Question: I'm looking for a way to programatically add a group to an existing tab (e.g Developer tab in my case) of the Microsoft Office Word 2010 ribbon.
Cannot find any helpful examples on the web. Are these types of customizations allowed in MS Office 2010 and if so could you please provide any helpful links or a code sample on how I can do this

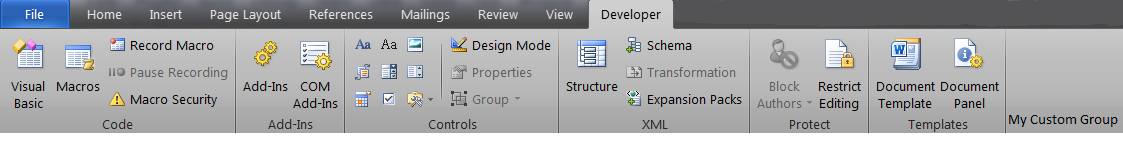
Answer: You can specify the according ControllId to your addin's 'RibbonTab':

You want to use 'TabDeveloper'. A full list can be obtained from <URL>.